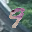
Label: 9